Question: The function's parameters are float as stated in the <URL> but then why does the following not work:
'''
<LinearLayout
android:orientation="vertical"
android:layout_width="4sp"
android:layout_height="280sp"
android:background="#F44336"
android:rotationX="45.0"
android:id="@+id/Dstrike1"/>
'''
This just displays the original line in the centre of the parent view.

Although to obtain a diagonal line on the screen android.animation can be used, is there a simpler method?
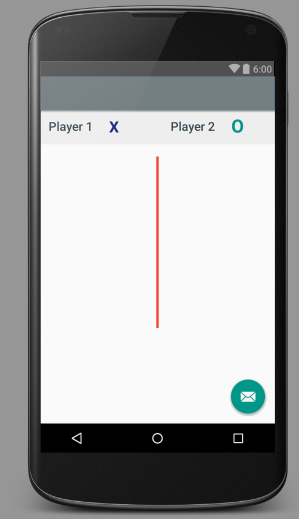
Answer: '''
public static final int rotationX
'''
> Added in API level 11 .rotation of the view around the x axis, in
degrees.
You did't get it on .When you will run the app you will see this at the VM.